Aerial crown-view tile of a tropical tree (Barro Colorado Island, Panama), acquired 20240611:
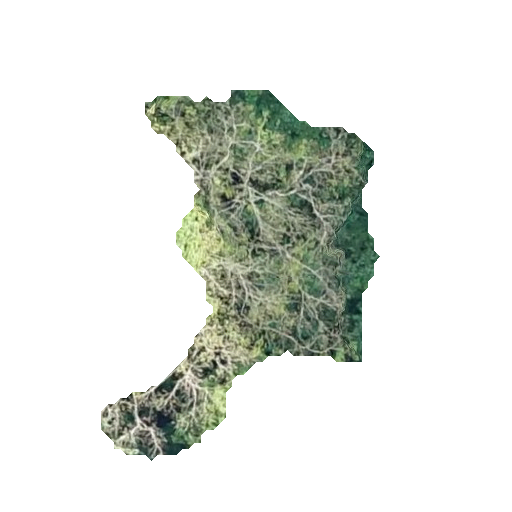
Species: Luehea seemannii
GBIF accepted scientific name: Luehea seemannii
Crown area: 82.929 m²